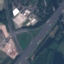
Land use / land cover: Highway